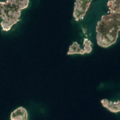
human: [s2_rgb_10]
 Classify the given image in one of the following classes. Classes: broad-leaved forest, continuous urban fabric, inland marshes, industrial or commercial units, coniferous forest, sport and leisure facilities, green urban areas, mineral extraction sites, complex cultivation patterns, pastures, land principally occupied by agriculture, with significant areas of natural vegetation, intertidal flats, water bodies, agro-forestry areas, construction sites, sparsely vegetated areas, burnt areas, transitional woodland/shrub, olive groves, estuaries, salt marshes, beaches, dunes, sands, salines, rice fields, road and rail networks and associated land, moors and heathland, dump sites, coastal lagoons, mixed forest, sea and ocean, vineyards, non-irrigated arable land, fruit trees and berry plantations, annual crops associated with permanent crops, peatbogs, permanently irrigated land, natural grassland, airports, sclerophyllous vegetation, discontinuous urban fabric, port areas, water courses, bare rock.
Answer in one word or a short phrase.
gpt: bare rock, sea and ocean